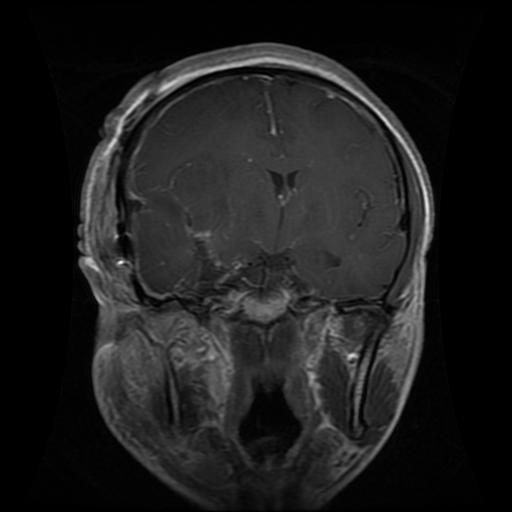
Label: glioma